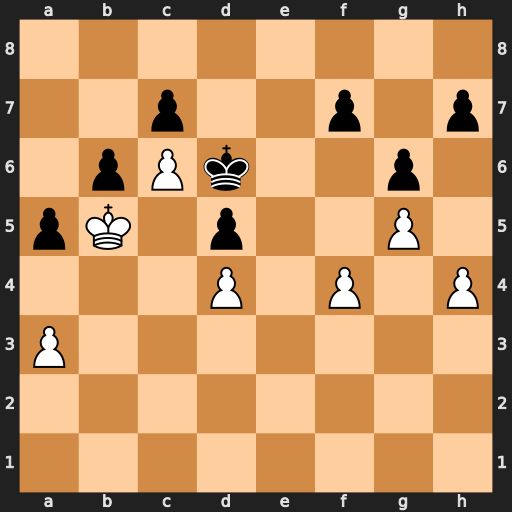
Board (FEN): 8/2p2p1p/1pPk2p1/pK1p2P1/3P1P1P/P7/8/8
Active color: w
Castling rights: -
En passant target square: -
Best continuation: a4 Ke6 Ka6